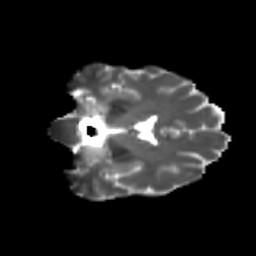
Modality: T2w
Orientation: coronal
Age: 47
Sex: female
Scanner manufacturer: ge
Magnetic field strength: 3 T
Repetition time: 7.8 s
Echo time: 0.0606 s